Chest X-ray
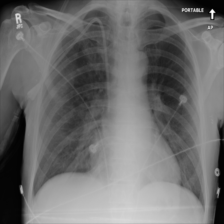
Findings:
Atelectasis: negative
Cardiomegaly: negative
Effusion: negative
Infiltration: negative
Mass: negative
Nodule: negative
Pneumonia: negative
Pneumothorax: negative
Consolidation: negative
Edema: negative
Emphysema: negative
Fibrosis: negative
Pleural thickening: negative
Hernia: negative